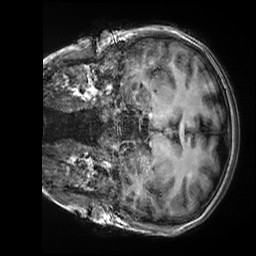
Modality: T1w
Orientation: coronal
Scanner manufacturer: siemens
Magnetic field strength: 3 T
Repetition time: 2.5 s
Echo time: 0.00299 s